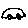
Label: car